Question: Why is this Python test failing? I am using Django1.6 py33.
models.py:
'''
from django.db import models
class Summator:
def summ(self, a, b):
return a + b
'''
tests.py:
'''
from django.test import TestCase
from userprofile.models import Summator
class TestFoo(TestCase):
def setUp(self):
self.a = 2
self.b = 3
def test_summator(self):
f = Summator()
assert f.summ(self.a, self.b) != self.a + self.b
'''
python manage.py test
as a result I get the following output in the console

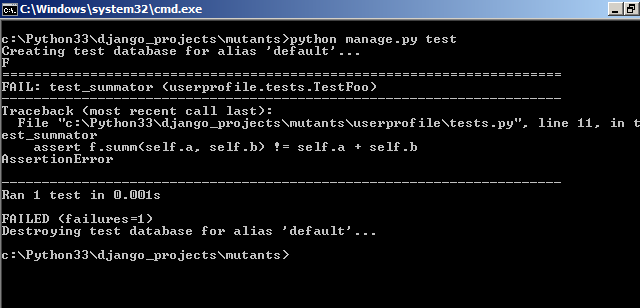
Answer: Why do you assert that 'a+b' is not equal to 'a+b'? Do this:
'''
assert f.summ(self.a, self.b) == self.a + self.b
'''